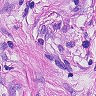
Metastatic tissue present: yes